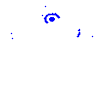
Particle: electron